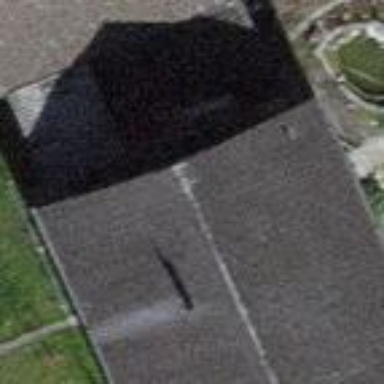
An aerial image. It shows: Building with tiled roof.